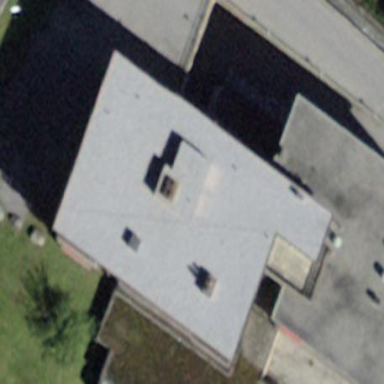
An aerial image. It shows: Flat-roofed building.